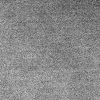
Atmospheric dust classification: dusty